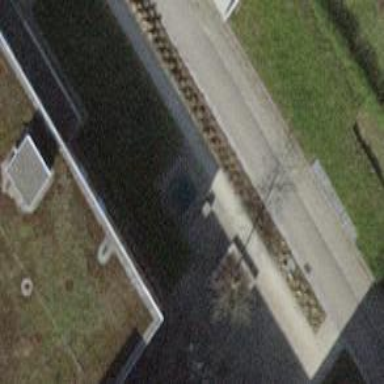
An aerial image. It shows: Concrete bench.